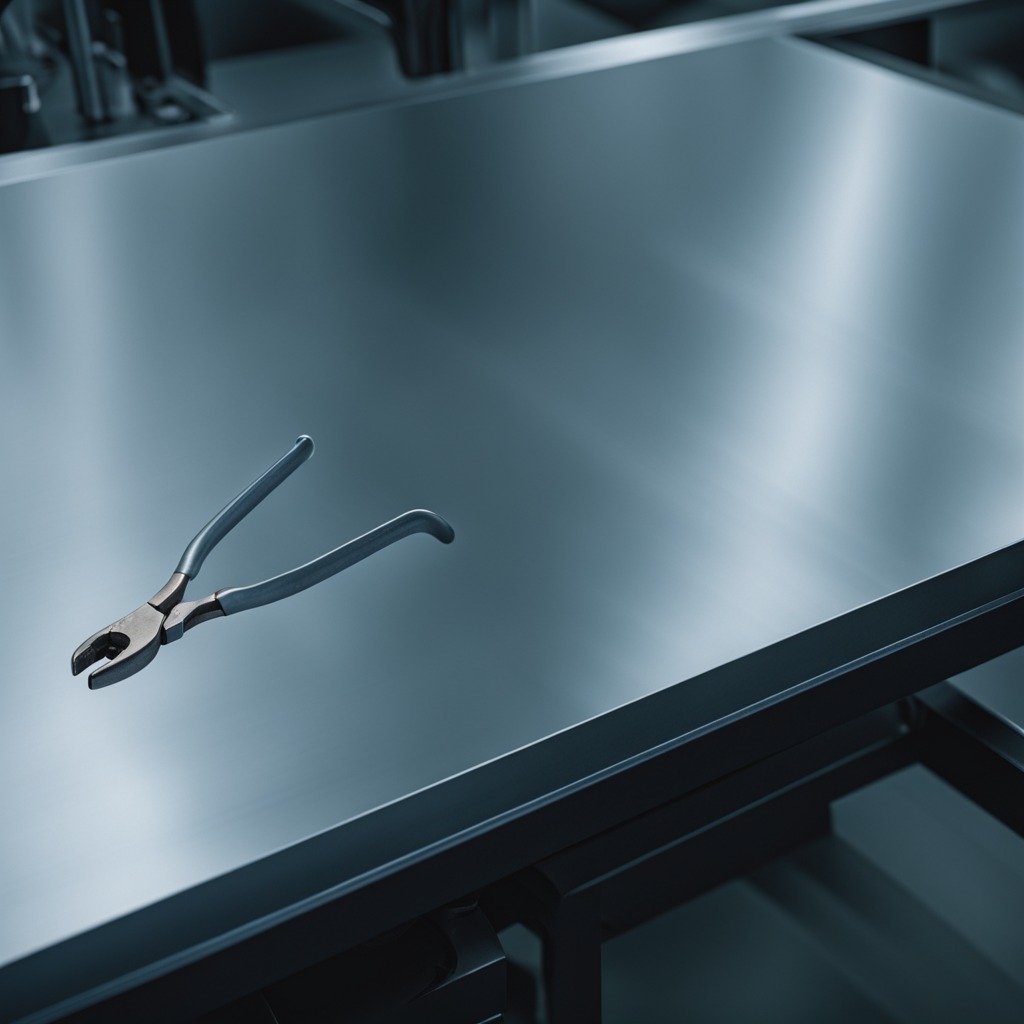
A plier is lying on a metal table in a machine shop under fluorescent lights.